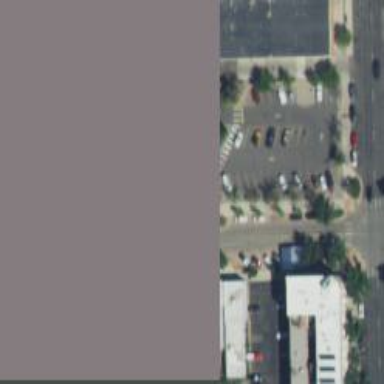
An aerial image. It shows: Parking space is available.